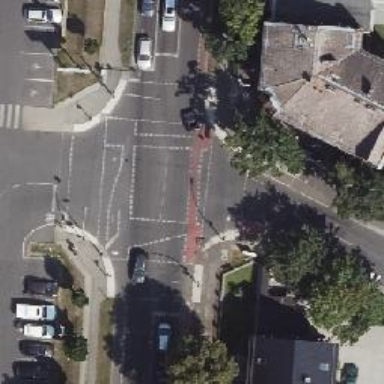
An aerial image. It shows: Crossing with traffic signals.